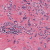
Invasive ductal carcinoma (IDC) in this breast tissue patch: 1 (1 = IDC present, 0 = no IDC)